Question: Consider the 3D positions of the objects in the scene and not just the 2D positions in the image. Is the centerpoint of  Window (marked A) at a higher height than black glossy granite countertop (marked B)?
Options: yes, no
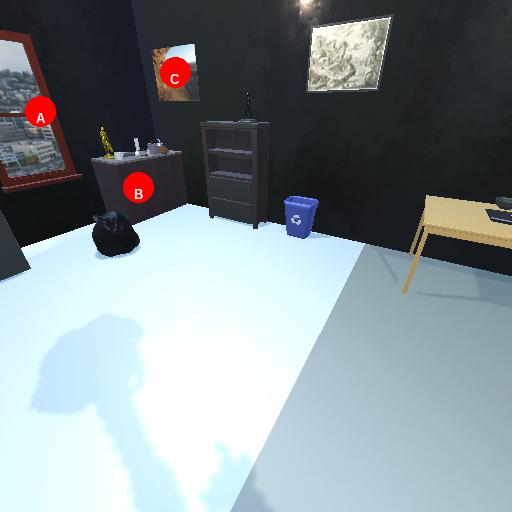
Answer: yes